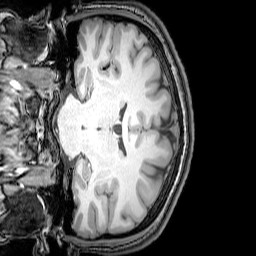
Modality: T1w
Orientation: coronal
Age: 25
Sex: male
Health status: healthy
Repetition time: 0.081 s
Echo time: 0.037 s